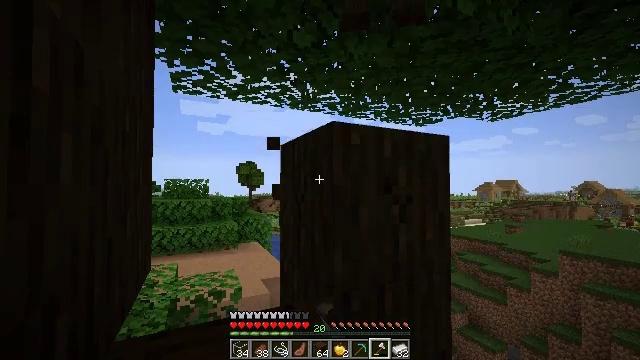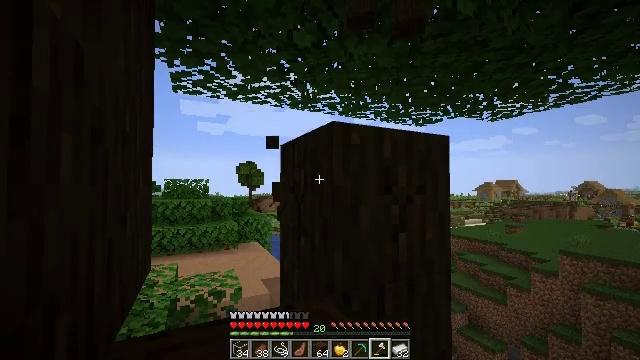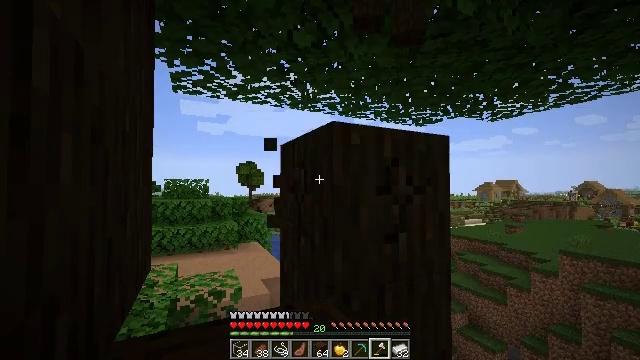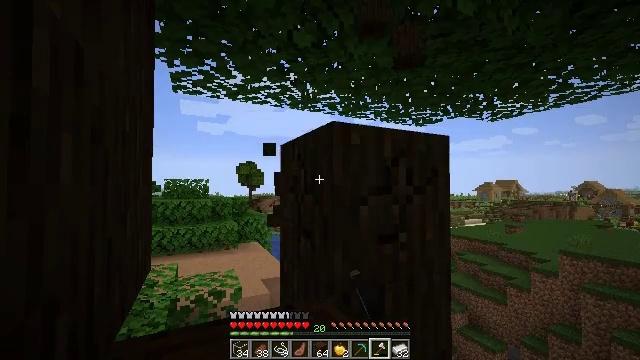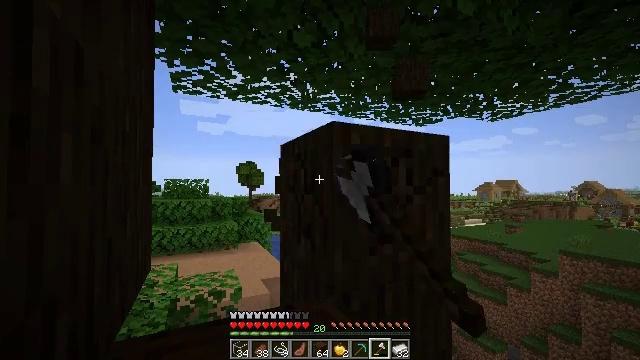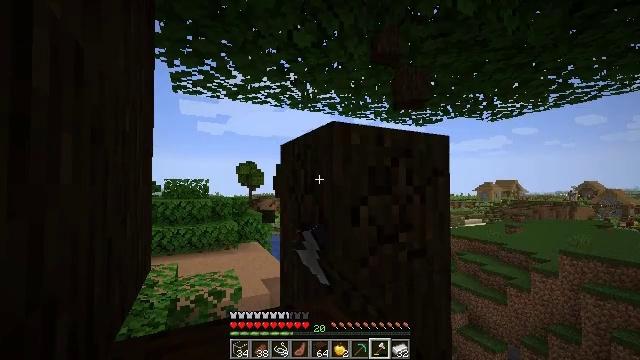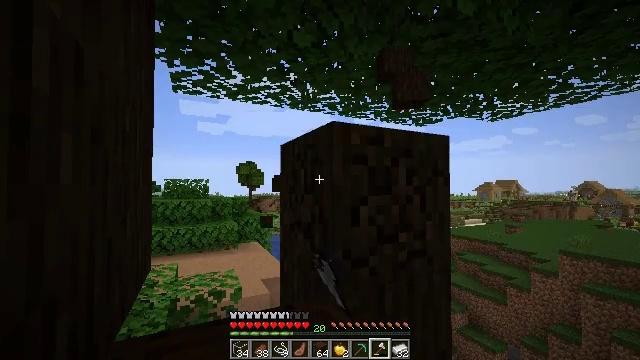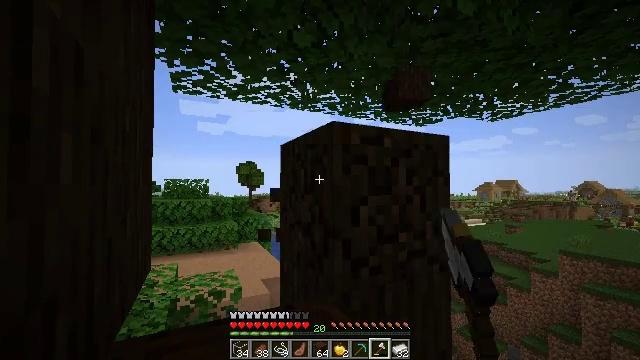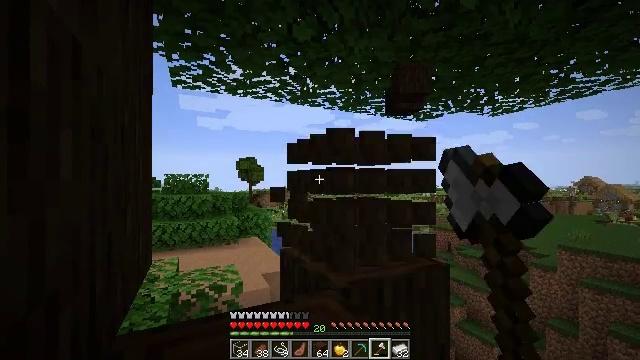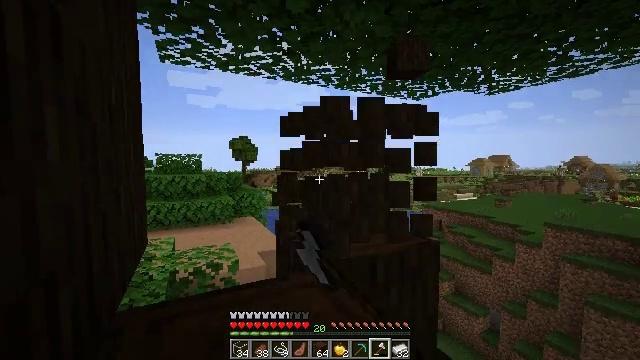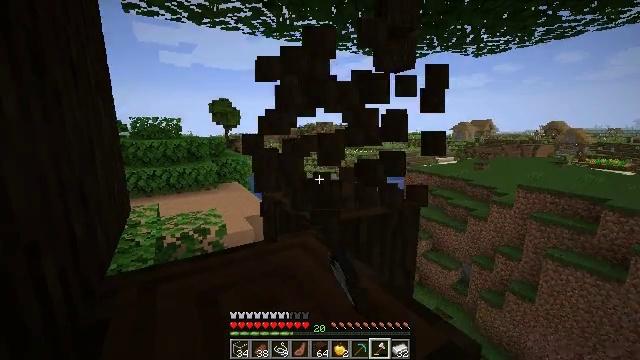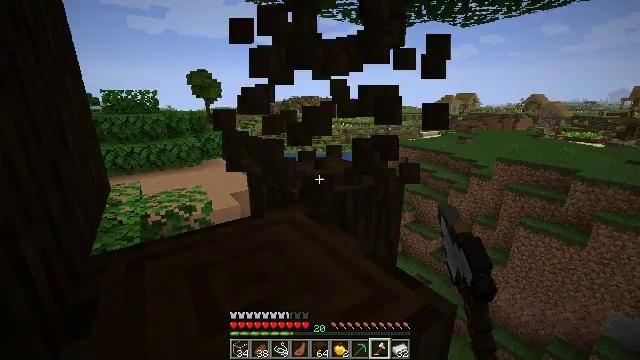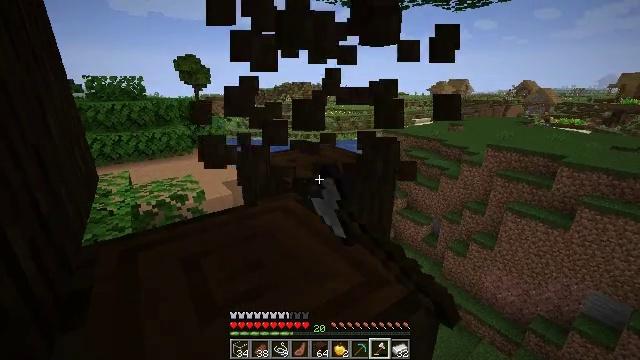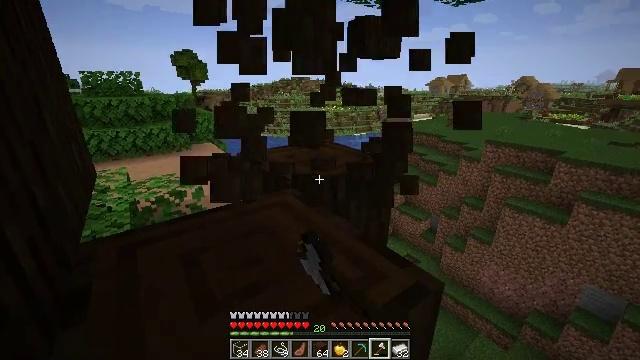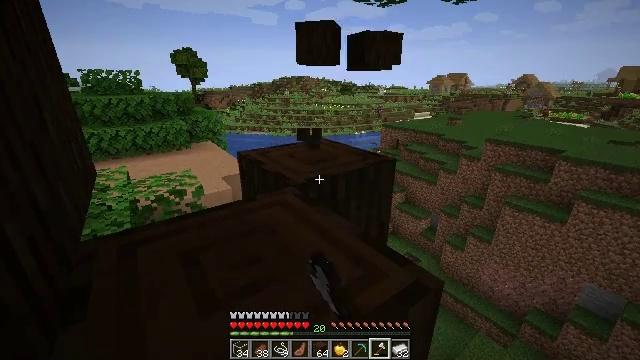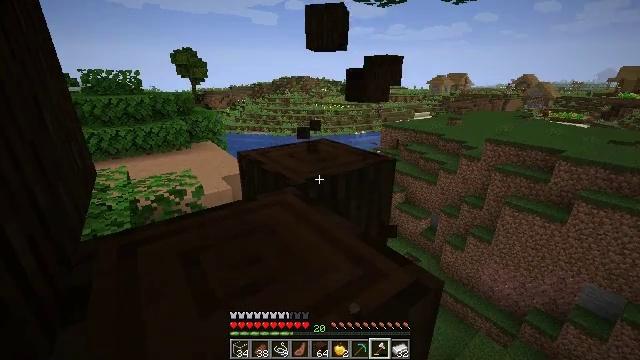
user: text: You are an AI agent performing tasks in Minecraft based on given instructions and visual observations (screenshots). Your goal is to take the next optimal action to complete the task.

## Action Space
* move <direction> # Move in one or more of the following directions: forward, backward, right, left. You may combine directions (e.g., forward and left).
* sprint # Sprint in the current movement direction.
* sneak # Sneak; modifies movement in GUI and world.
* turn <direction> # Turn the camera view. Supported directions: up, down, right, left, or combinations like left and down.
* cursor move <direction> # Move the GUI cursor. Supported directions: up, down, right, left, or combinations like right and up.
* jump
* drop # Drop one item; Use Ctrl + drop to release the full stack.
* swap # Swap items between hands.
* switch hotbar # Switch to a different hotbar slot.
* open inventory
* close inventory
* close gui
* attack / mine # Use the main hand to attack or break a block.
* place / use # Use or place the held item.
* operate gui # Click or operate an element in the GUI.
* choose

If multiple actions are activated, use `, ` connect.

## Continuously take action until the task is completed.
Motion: motion action
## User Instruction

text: Mine the dark oak log from a tree.
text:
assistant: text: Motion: attack / mine
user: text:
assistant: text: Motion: attack / mine
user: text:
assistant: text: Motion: attack / mine
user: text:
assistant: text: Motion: attack / mine
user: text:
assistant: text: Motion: attack / mine
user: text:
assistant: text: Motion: attack / mine
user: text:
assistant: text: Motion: attack / mine
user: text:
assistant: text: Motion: turn down, attack / mine
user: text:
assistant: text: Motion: turn right and down, attack / mine
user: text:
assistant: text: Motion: turn right and down, attack / mine
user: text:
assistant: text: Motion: turn right and down, attack / mine
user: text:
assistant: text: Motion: turn right and down, attack / mine
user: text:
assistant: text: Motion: attack / mine
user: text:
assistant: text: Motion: attack / mine
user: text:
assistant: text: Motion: attack / mine
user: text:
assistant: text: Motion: attack / mine
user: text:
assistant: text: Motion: attack / mine
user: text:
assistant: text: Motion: attack / mine
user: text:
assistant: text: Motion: attack / mine
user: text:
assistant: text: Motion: attack / mine
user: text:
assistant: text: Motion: attack / mine
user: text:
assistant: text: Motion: attack / mine
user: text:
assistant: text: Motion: attack / mine
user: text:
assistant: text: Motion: attack / mine
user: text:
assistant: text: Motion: attack / mine
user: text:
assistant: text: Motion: attack / mine
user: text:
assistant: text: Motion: turn left, attack / mine
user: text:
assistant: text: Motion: turn left and up, attack / mine
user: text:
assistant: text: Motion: turn left and up, attack / mine
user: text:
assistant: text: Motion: turn left and up, attack / mine